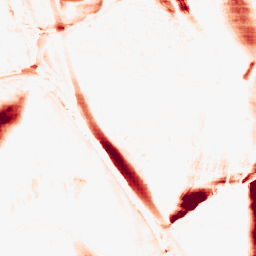
Category: morphological
Decomposition family: morphological_ellipse
Decomposition parameters: operation: opening
width: 10
height: 50
Upsampling method: sinc_blackman
Upsampling parameters: scale: 8
kernel_size: 16
Upsampling scale: 8